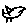
Label: bird